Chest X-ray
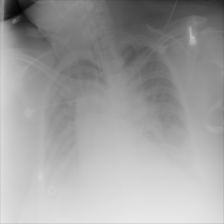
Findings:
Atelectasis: negative
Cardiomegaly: negative
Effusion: positive
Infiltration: negative
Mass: negative
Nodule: negative
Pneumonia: negative
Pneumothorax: negative
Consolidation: negative
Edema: negative
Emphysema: negative
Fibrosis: negative
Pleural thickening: negative
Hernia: negative